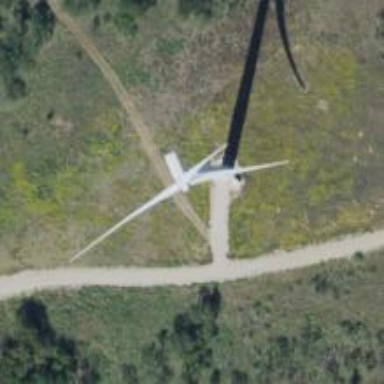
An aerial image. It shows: Wind turbine generator that utilizes wind as its source for generating electricity. It is of the horizontal axis type.